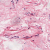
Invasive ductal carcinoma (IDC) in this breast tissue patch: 0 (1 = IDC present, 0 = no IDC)